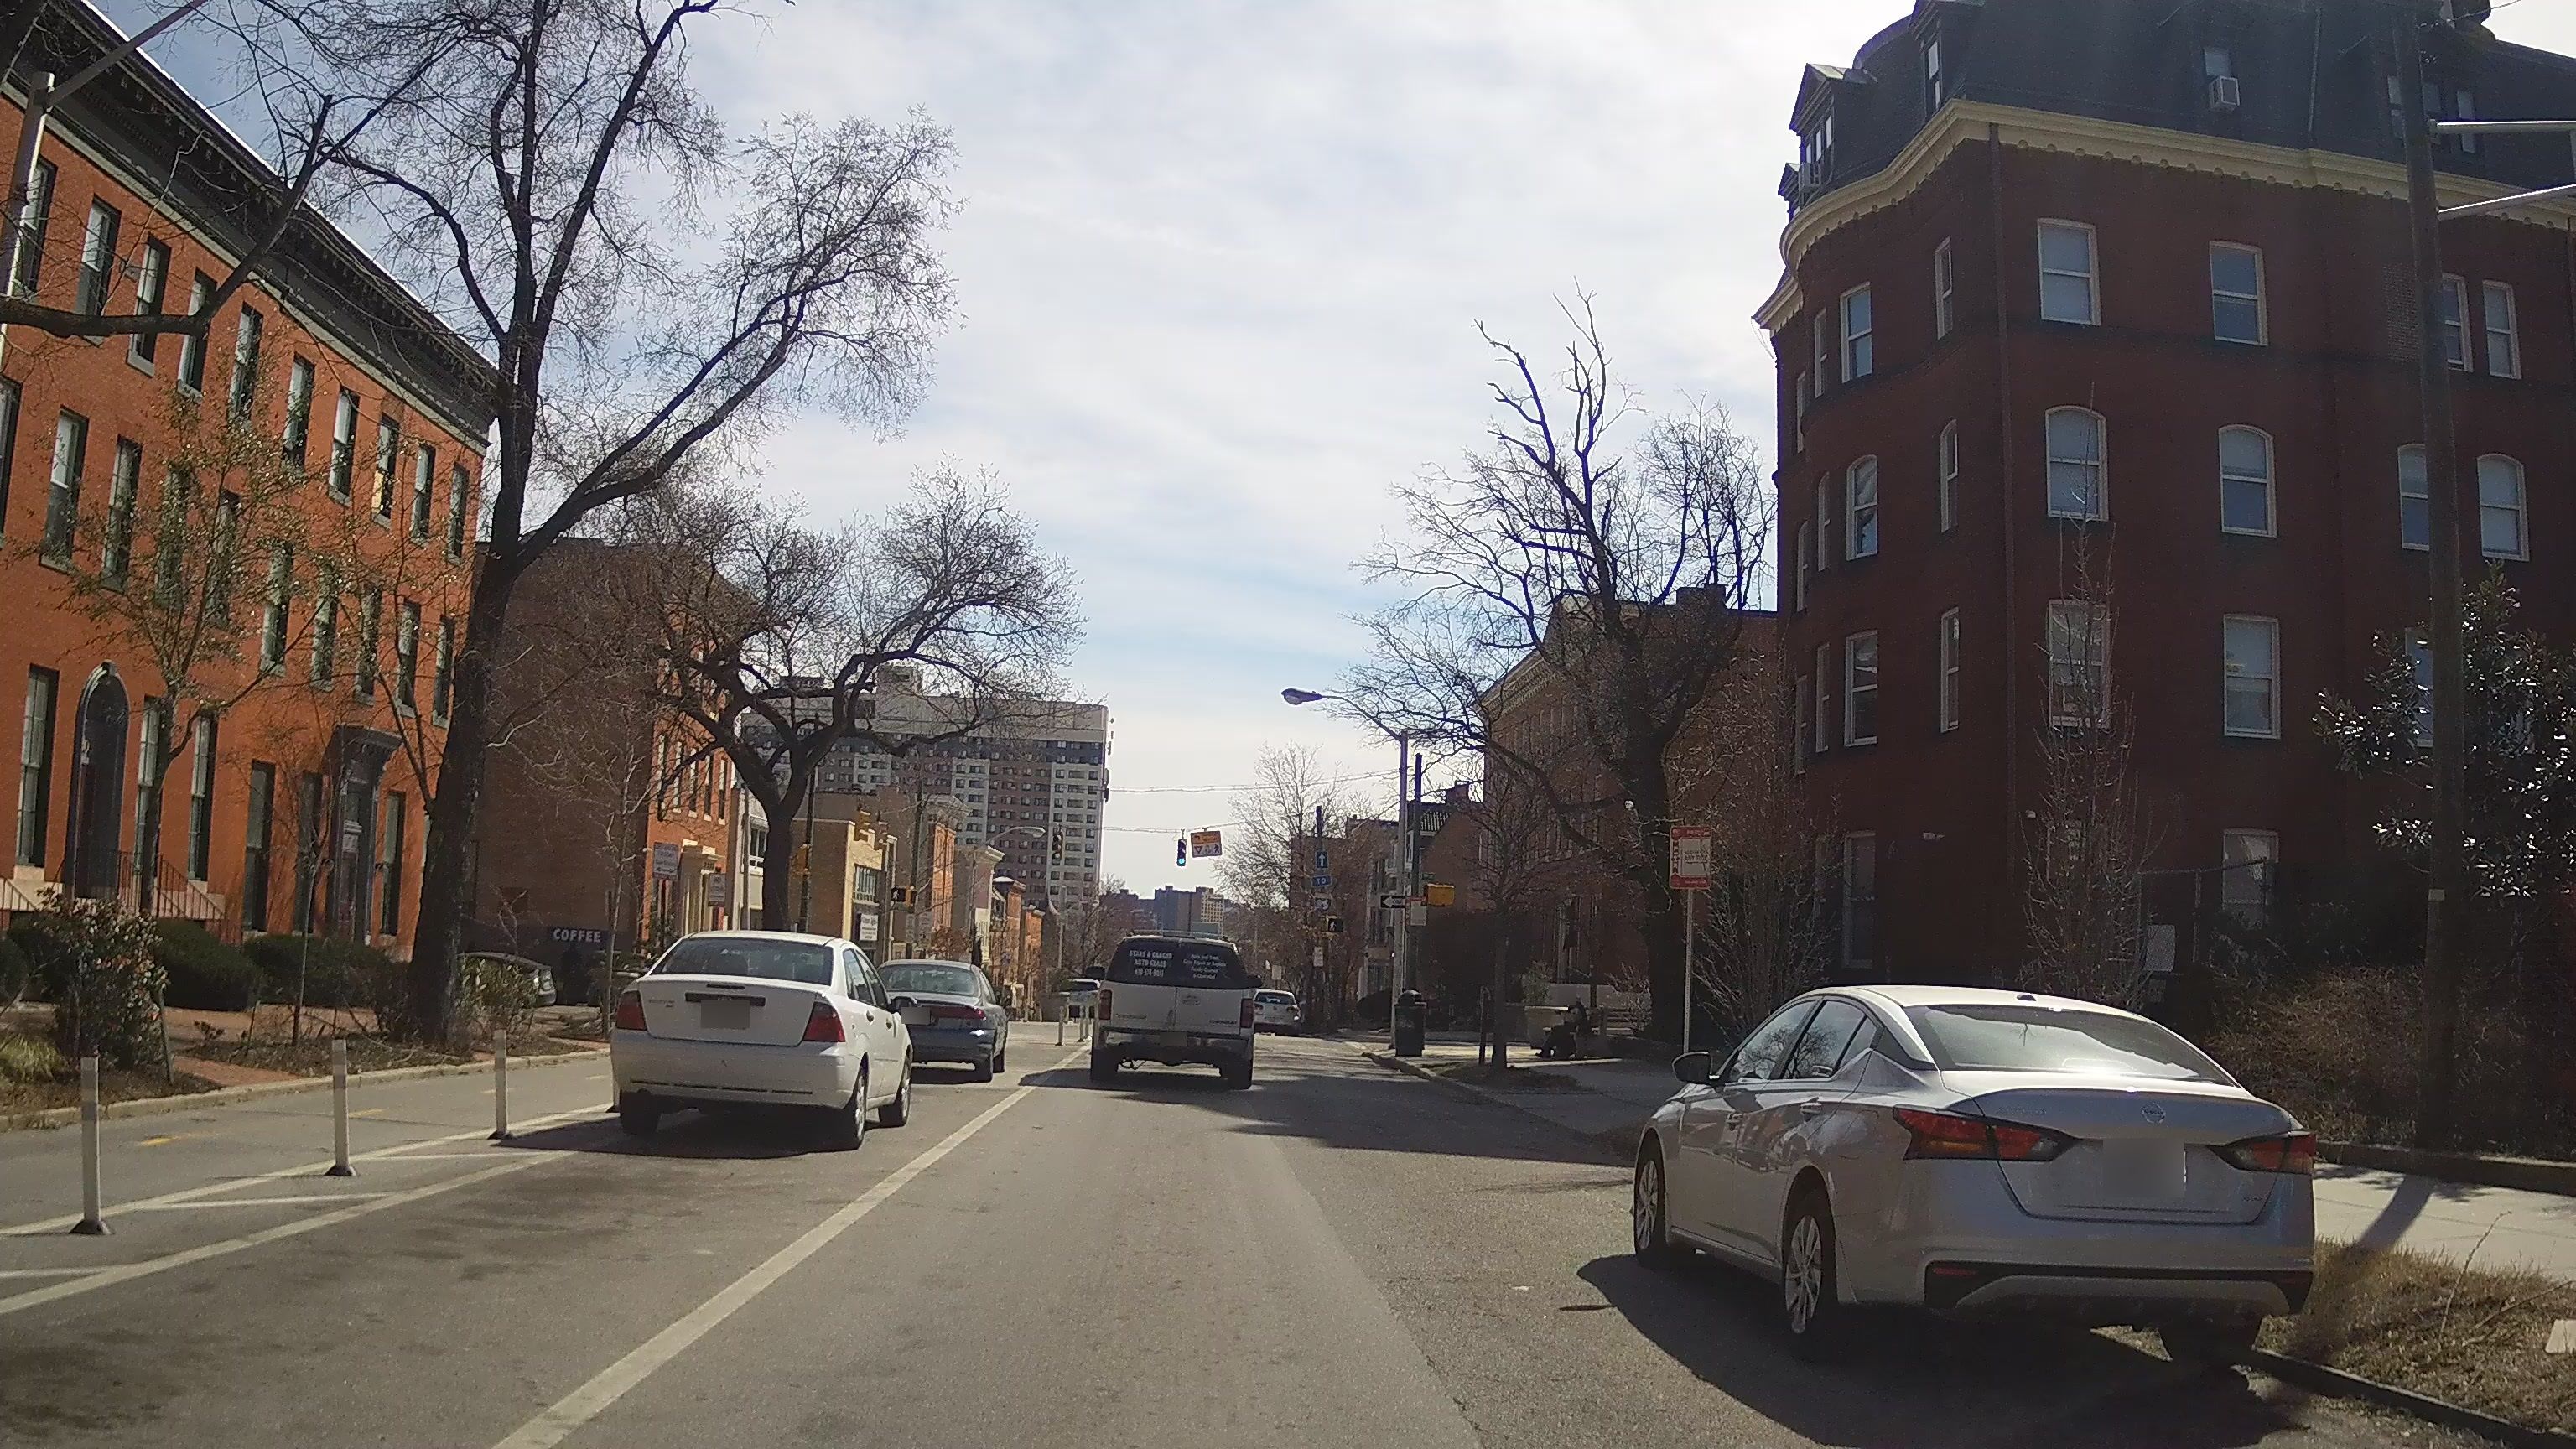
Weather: cloudy
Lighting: day
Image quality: good
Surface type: driving surface
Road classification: secondary
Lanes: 2
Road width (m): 2.0
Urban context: urban centre
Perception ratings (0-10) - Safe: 9, Lively: 7.95, Beautiful: 8.77, Boring: 1.69, Depressing: 0.94, Wealthy: 6.9